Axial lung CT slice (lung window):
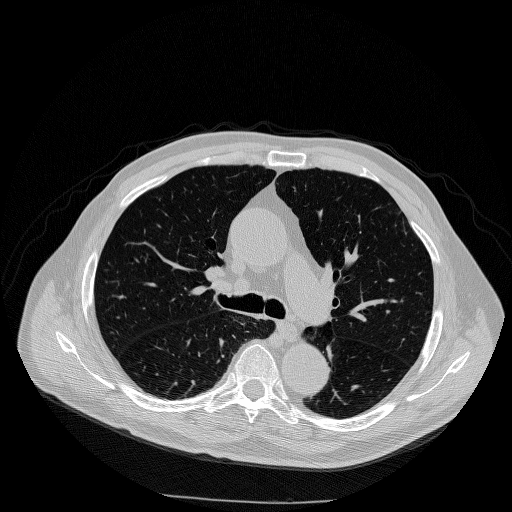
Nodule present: no